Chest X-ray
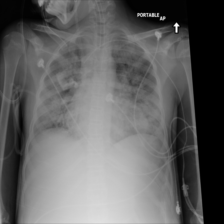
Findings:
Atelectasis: negative
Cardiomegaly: positive
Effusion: positive
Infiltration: positive
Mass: negative
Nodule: negative
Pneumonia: negative
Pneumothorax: negative
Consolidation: negative
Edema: negative
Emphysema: negative
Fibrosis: negative
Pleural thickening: negative
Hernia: negative